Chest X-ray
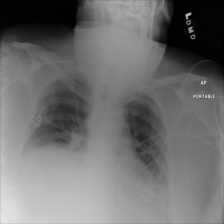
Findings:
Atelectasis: positive
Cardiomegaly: negative
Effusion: negative
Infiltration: negative
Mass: negative
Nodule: negative
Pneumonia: negative
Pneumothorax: negative
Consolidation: negative
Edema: negative
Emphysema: negative
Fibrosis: negative
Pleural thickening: negative
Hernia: negative